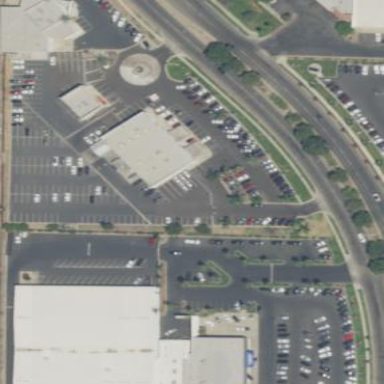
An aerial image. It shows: Retail area.